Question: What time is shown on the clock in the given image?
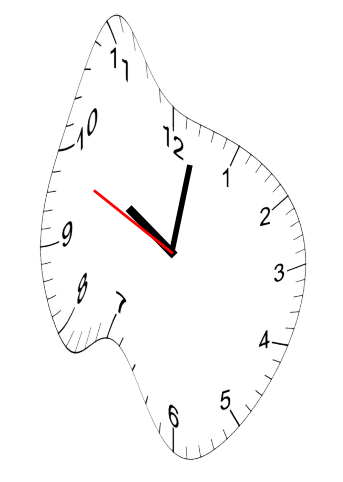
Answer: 10:01:49